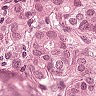
Metastatic tissue present: yes